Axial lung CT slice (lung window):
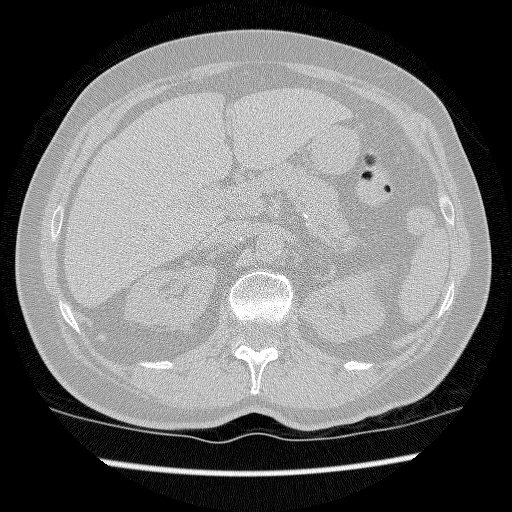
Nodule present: no